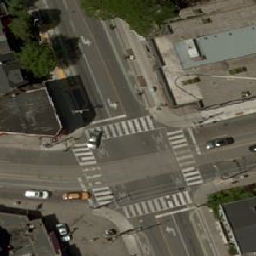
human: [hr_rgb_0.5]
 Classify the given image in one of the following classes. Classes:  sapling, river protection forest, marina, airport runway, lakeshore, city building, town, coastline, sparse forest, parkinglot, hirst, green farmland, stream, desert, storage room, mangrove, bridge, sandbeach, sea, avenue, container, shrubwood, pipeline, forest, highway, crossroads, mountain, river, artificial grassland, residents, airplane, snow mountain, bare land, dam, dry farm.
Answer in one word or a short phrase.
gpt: crossroads